Question: I'm retrieving data from my BD and trying to show it on my grid. The problem is when I have a long text:

As you can see in the image, "bbbb..." makes the columns to resize and it gets messy. I've tried to implement MANY of the solutions from SO using text wrapping but with no success i.e. <URL>.
Here is my code:
'''
$("#grid_user").jqGrid({
url: 'user.jsp',
datatype: 'json',
pager: '#pager_user',
rowNum: 10,
rowList: [10,20,30],
autoencode: true,
height: 250,
autowidth: true,
gridview: true,.
viewrecords: true,.
caption: "Usuarios",
colNames:['Codigo','Nome','Perfil','Ativo','Data Inclusao','Login','Senha','Confirma Senha','Email','Grupos','Grupos'],
colModel:[
{name:'id', width:100, sortable:false, editable: true, editrules: { edithidden: true }},
{name:'name', width:120, editable: true, editrules:{required:true}},
{name:'profile', width:80, editable: true, edittype:'select', editoptions:{value:{ADMINISTRADOR:'Administrador',GESTOR:'Gestor',EXECUTOR:'Executor'}}, editrules:{required:true},sortable:false},
{name:'active', width:40, editable: true, edittype:'select', editoptions:{value:{1:'Sim',2:'Nao'}}, editrules:{required:true},sortable:false},
{name:'creationDate', width:80, sortable:false, sorttype:"date", datefmt: 'd/M/Y', editable: false},
{name:'login', width:120, sortable:false, editable: true, editrules:{required:true}},
{name:'password', width:80, sortable:false, editable: true, hidden:true, edittype:'password', editrules:{edithidden:true, required:true, custom:true, custom_func:validatePassword}},
{name:'confirmPassword', width:80, sortable:false, editable: true, hidden:true, edittype:'password', editrules:{edithidden:true, required:true}},
{name:'email', width:150, sortable:false, editable: true, editrules:{required:true, email:true}},
{name:'groups', width:80, sortable: false, editable: false, hidden: true},
{name:'groupDescription', width:200, sortable: false, editable: true, edittype:"textarea", editoptions:{ rows:"3", cols:"21", readonly: 'readonly' }}
]});
'''
'''
.ui-jqgrid tr.jqgrow td {
word-wrap: break-word; /* IE 5.5+ and CSS3 */
white-space: pre-wrap; /* CSS3 */
white-space: -moz-pre-wrap; /* Mozilla, since 1999 */
white-space: -pre-wrap; /* Opera 4-6 */
white-space: -o-pre-wrap; /* Opera 7 */
overflow: hidden;
height: auto;
vertical-align: middle;
padding-top: 3px;
padding-bottom: 3px
}
'''
How can I set the column with a fixed width, so that the text doesn't mess it up?
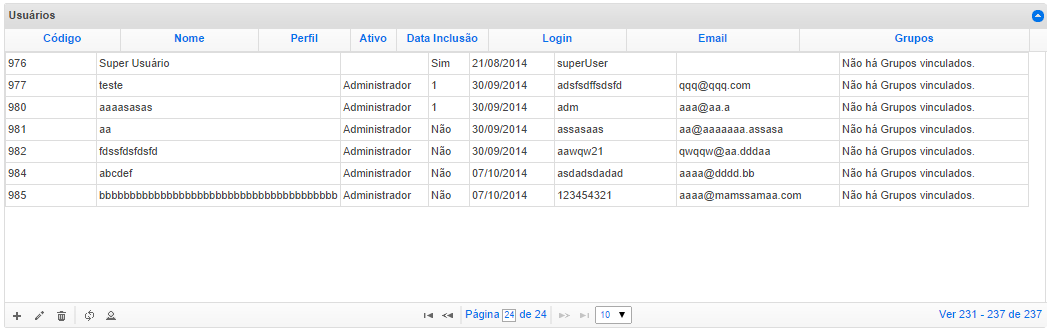
Answer: Use this
'''
{
white-space: -moz-pre-wrap !important; /* Mozilla, since 1999 */
white-space: -pre-wrap; /* Opera 4-6 */
white-space: -o-pre-wrap; /* Opera 7 */
white-space: pre-wrap; /* css-3 */
word-wrap: break-word; /* Internet Explorer 5.5+ */
word-break: break-all;
white-space: normal;
}
'''